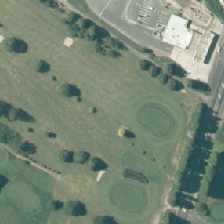
Land cover: urban_parkland